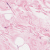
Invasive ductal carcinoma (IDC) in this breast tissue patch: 0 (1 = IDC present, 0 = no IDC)